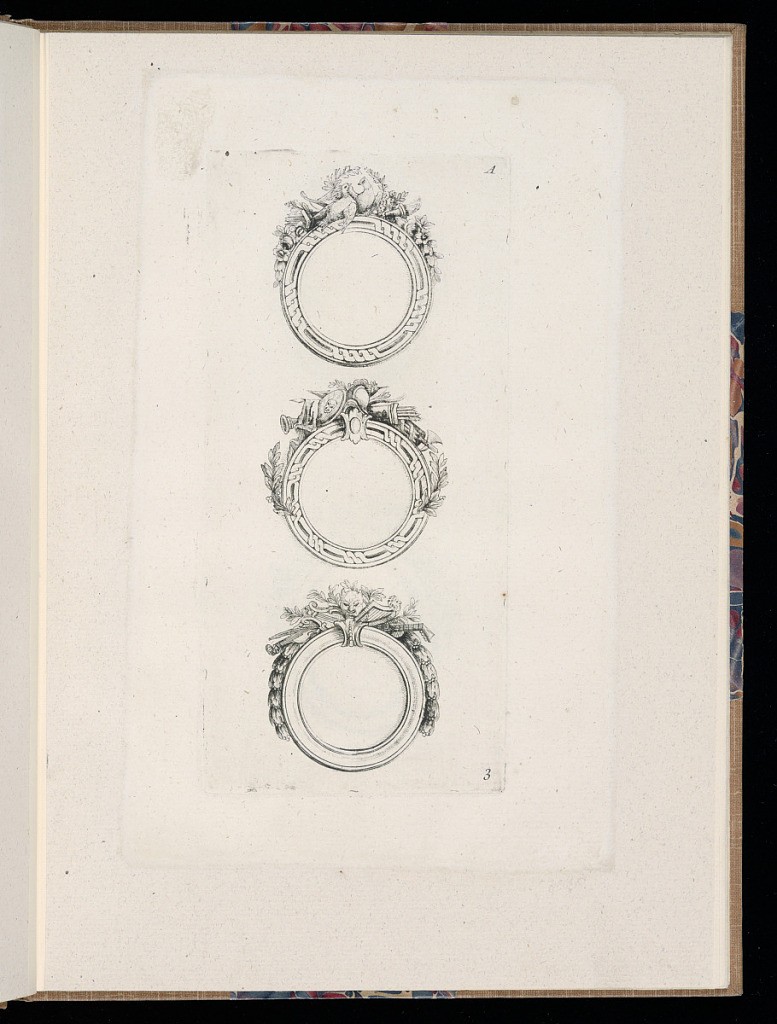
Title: Ornamental Medallion Designs
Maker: Théodore Bertren, active in France, 18th century
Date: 1765-1768
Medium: Etching on paper
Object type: Print
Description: Three round medallions stacked vertically. The top medallion is decorated with two birds, a torch, and a garland of flowers on top. The middle medallion is adorned with military attributes, including arrows, a helmet, and a fasces. The bottom medallion has symbols of music and theater, including a mask, a harp, a lyre, and a violin. The plate is numbered but not signed.